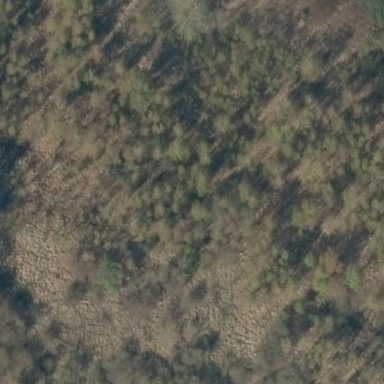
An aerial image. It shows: Area covered in scrub vegetation.